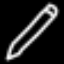
Label: pencil